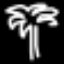
Label: palm tree